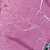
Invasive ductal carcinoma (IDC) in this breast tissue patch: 0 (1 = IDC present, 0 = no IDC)